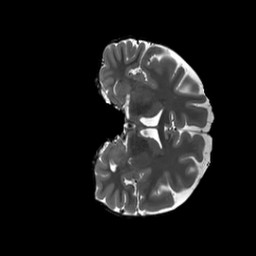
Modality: T2w
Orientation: coronal
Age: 24
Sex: female
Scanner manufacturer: siemens
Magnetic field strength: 3 T
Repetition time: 3.2 s
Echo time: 0.566 s